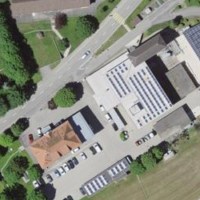
EUNIS habitat code: 54
Species observed at this site:
Cardamine heptaphylla